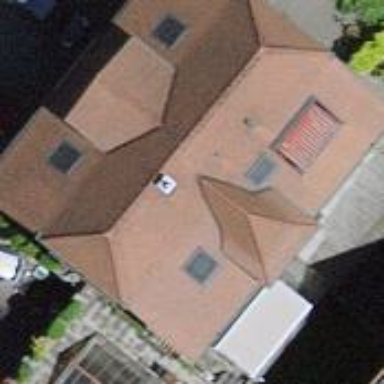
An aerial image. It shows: Building with half-hipped roof shape.